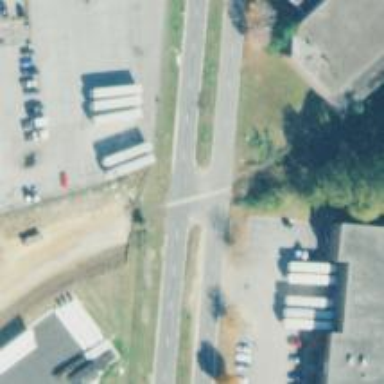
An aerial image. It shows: Uncontrolled crossing.